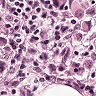
Metastatic tissue present: yes